Field crop: maize
Growth stage: 2
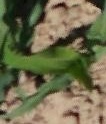
Species: maize